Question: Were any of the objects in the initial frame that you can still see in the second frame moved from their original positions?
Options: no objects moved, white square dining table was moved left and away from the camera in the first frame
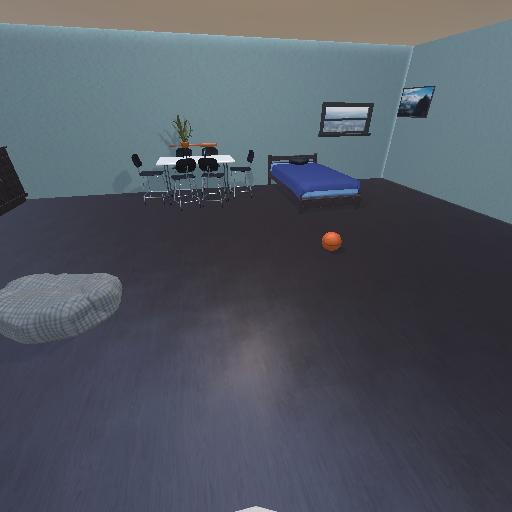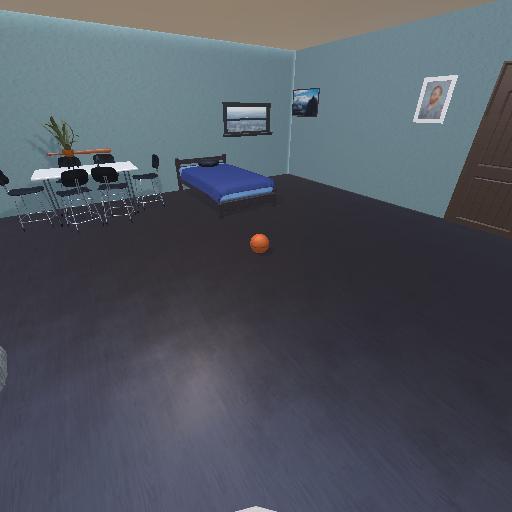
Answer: no objects moved